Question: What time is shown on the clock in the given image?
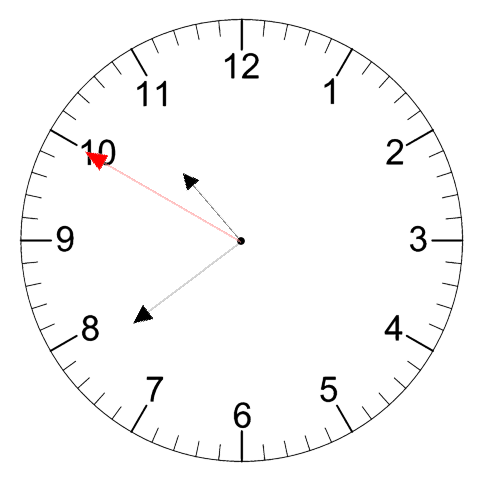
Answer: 10:38:50